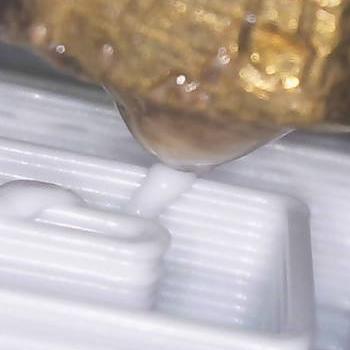
Flow rate: 224%